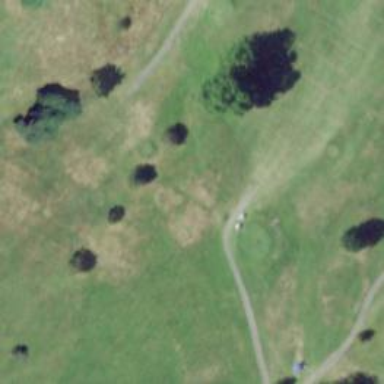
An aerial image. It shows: Golf tee.